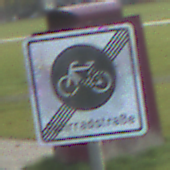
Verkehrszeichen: EndeFahrradstrasse
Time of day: MorningAfternoon
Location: Outdoor (Suburban)
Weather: PartlyCloudy
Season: NotSpecified
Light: Natural